Question: I'm really not a front end developer, but
- - -
How do I do this please?

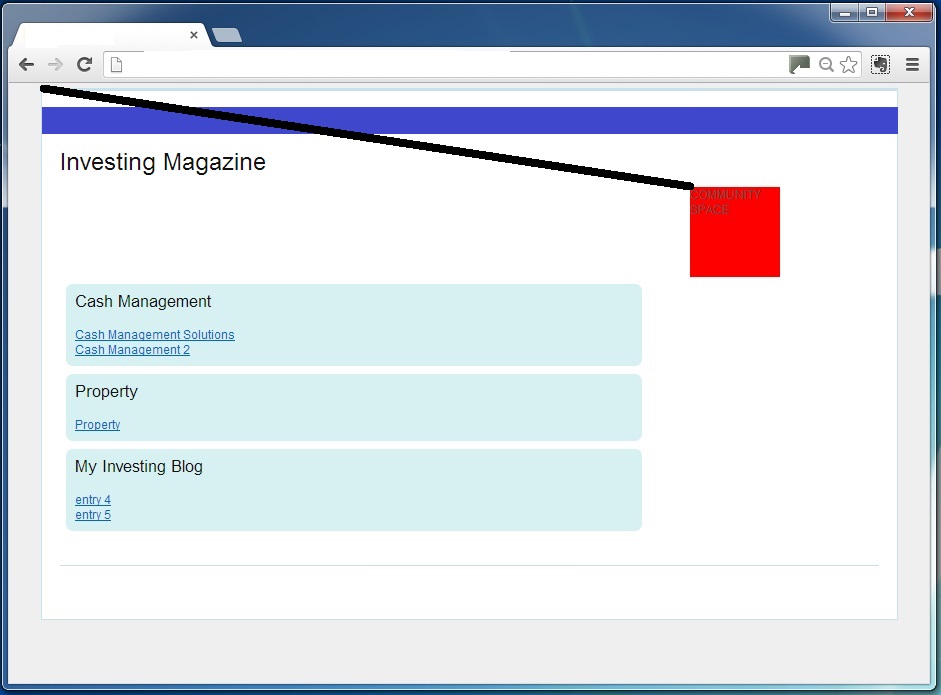
Answer: There probably a few ways to do this but here's a couple for you.
Treat the main content and the red side block as two columns. Float them both, give them a width and put them in a container.
HTML
'''
<div class="row">
<section>
<h1>Investing Magazine</h1>
<p>Your content here</p>
</section>
<aside>
<p>The side block here</p>
</aside>
</div>
'''
CSS
'''
.row:before, .row:after {
content: " ";
display: table;
line-height: 0; }
.row:after { clear: both; }
.row { *zoom: 1; }
section {
float: left;
width: 80%; }
aside {
float: left;
width:20%;
background: red; }
'''
See fiddle: <URL>
Absolutely position the red block to place it exactly where you want.
HTML
'''
<section>
<h1>Investing Magazine</h1>
<p>Your content here</p>
</section>
<aside>
<p>The side block here</p>
</aside>
'''
CSS
'''
section { width: 80%; }
aside {
position: absolute;
width:20%;
top:0; right:0;
background: red; }
'''
See fiddle: <URL>